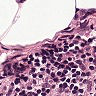
Metastatic tissue present: no